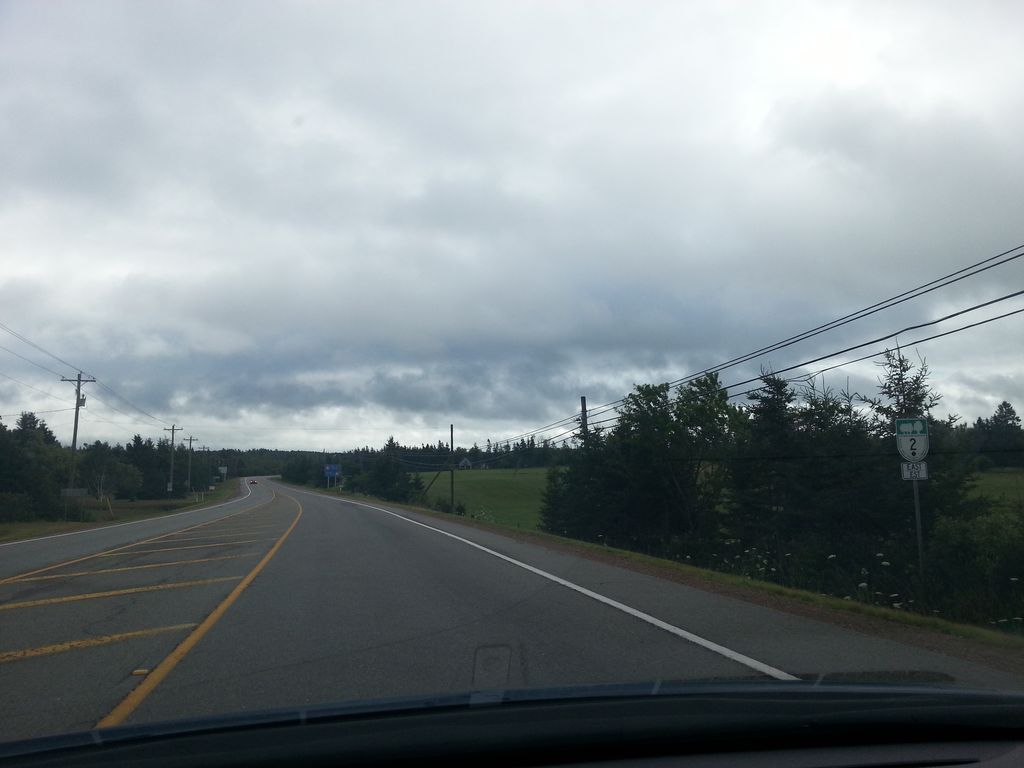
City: charlottetown